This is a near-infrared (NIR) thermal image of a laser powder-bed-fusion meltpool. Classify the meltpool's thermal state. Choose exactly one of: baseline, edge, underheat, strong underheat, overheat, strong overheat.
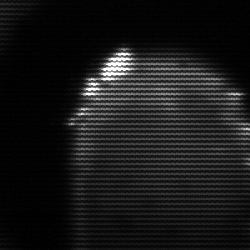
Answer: edge